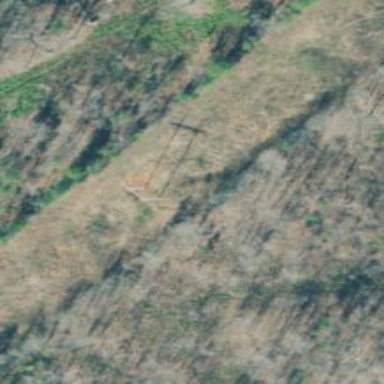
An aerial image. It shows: Power tower.